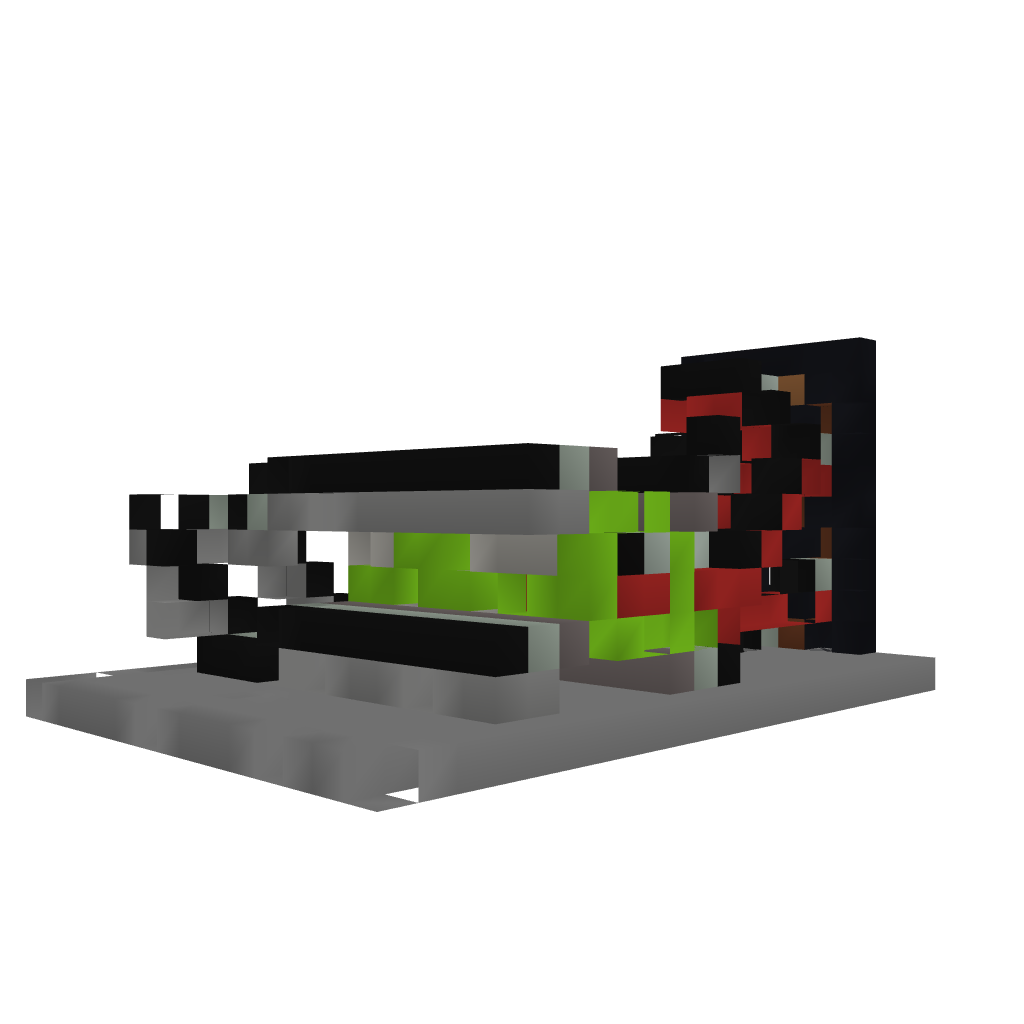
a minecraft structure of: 9-0 Countdown